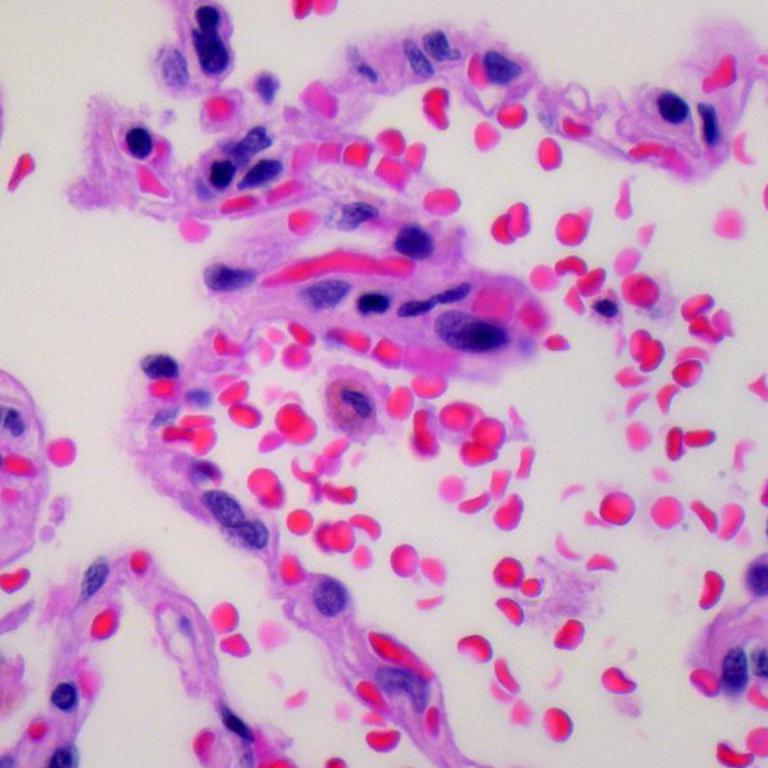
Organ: lung
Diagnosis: benign